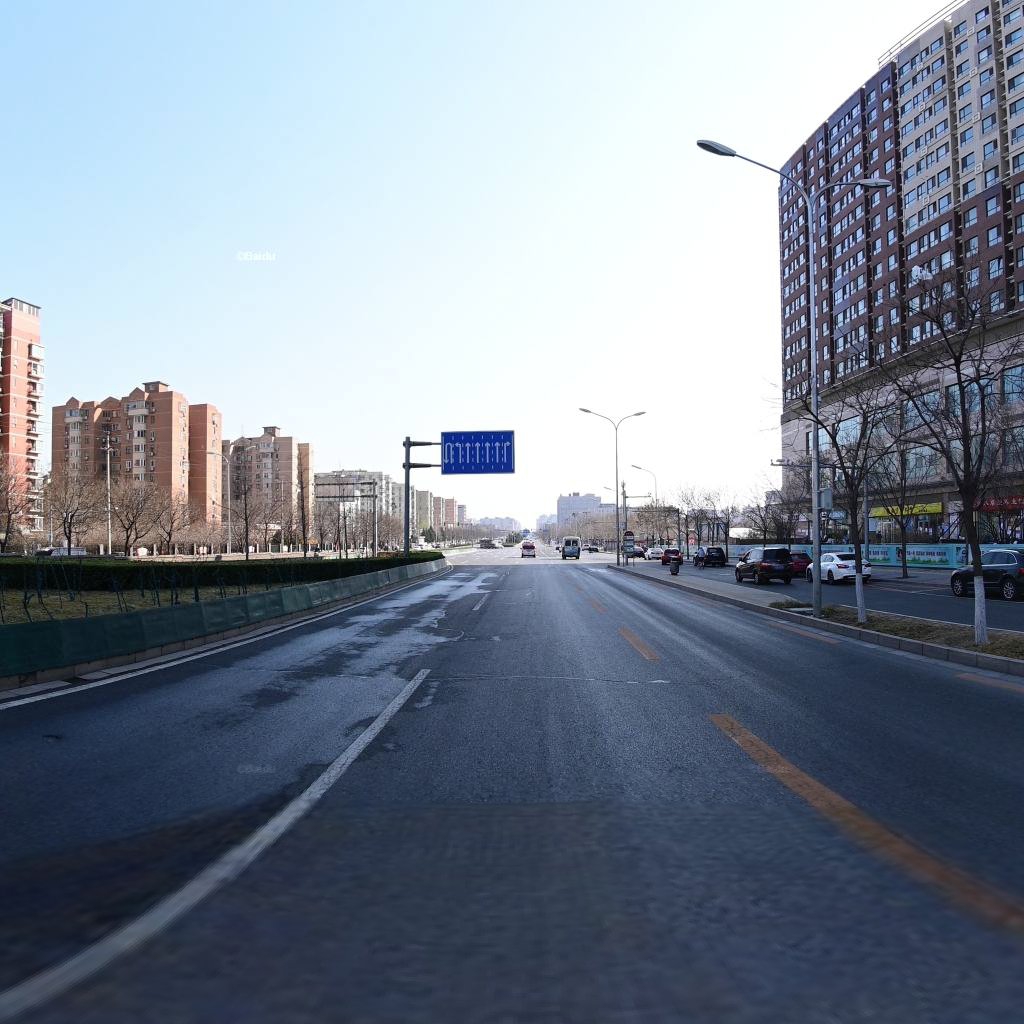
Region: Haidian
Road damage annotations: transverse patch, pothole